Question:
How can i create this to console log like this?
'''
String.prototype.sheldonize = function () {
return 'knock ${this}'
}
'Penny'.sheldonize(3)
'''
I have this code at the moment, but I dont know how to repeat knock more times
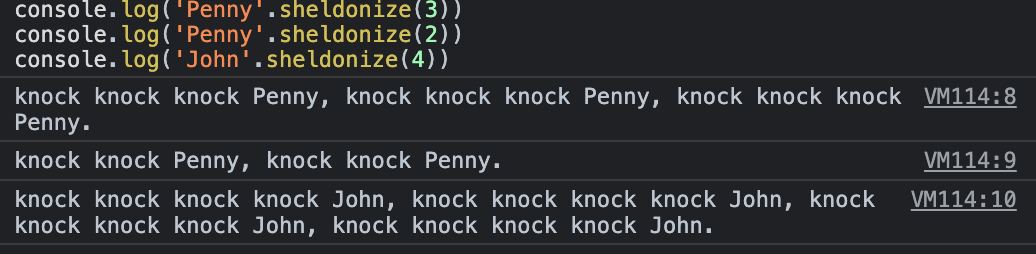
Answer: Use the repeat method to establish a number of 'knocks' in the line and to establish how many times the line should repeat
'''
String.prototype.sheldonize = function (repeats) {
const line = '${'knock '.repeat(repeats)}${this}, '.repeat(repeats)
return '${line.substring(0,line.length-2)}.';
}
console.log('Penny'.sheldonize(3));
'''